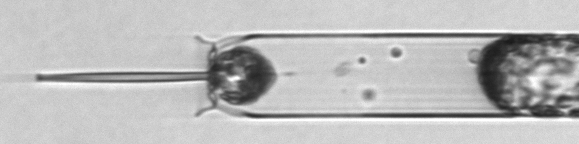
Label: Ditylum_brightwellii